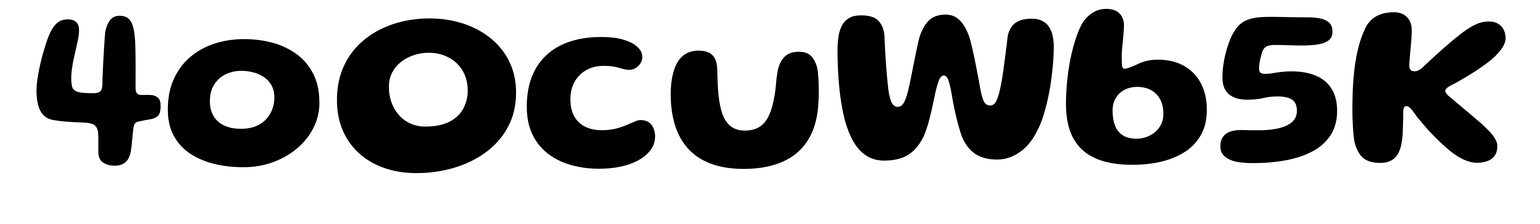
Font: Gluten_SemiBold